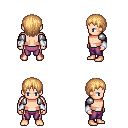
a pixel art fantasy rpg character, male body template, human, light skin, steel arm armor, magenta pants, light blonde plain hairstyle, white cloth bracers, four views (front, back, left, right), 2x2 character sprite sheet, small pixel art, hard edges, no anti-aliasing